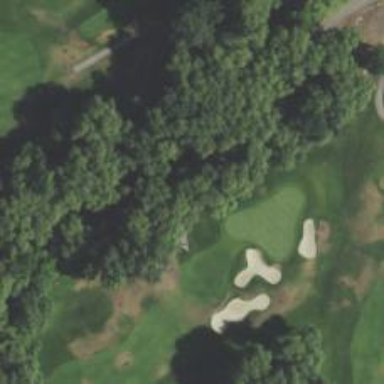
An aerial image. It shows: Path designated for golf carts.